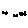
Label: fish